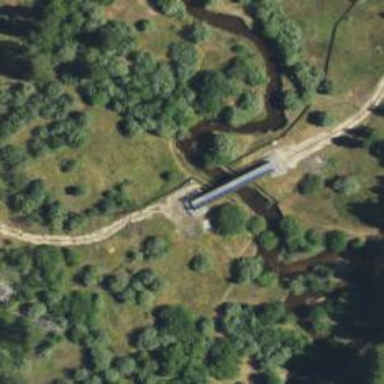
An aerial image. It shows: Bridge for cycleway.